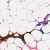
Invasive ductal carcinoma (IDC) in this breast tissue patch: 0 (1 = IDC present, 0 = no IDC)